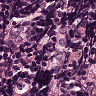
Metastatic tissue present: no